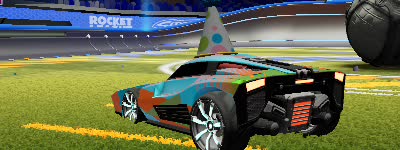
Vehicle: breakout